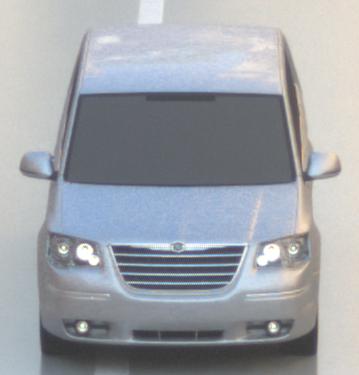
Make: Chrysler
Model: Grand Voyager 3.8
Detailed model: Grand Voyager
Model produced from: 2008/03
Model produced until: 2010/12
Doors: 5
Color: white
Road condition: wet road
Daytime: morning or afternoon
Contrast: low contrast